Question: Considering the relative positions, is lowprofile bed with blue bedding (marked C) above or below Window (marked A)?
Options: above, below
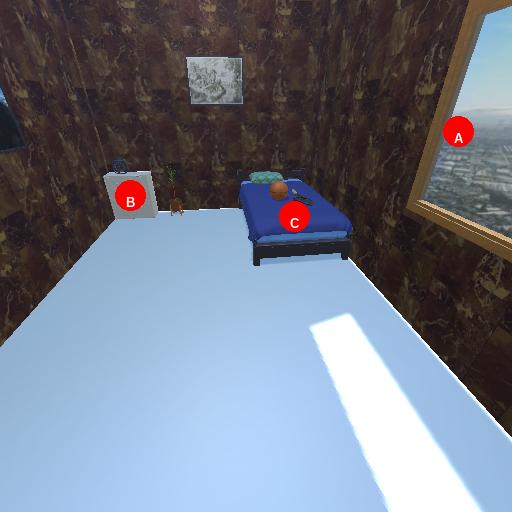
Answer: above